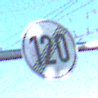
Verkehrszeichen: EndeGeschwindigkeit120
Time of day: MorningAfternoon
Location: Outdoor (Urban)
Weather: Clear
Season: NotSpecified
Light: Natural